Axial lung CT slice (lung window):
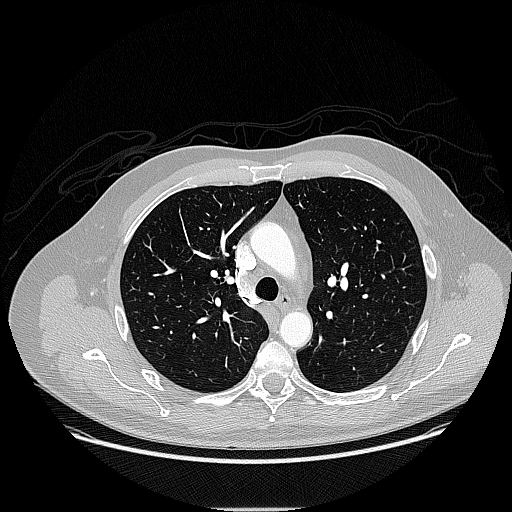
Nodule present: no